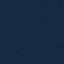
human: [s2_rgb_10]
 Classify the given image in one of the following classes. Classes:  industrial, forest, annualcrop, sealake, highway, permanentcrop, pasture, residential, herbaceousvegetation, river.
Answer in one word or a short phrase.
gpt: SeaLake